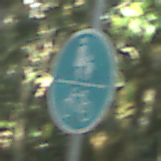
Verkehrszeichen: GemeinsamerGehUndRadweg
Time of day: Midday
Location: Outdoor (Nature)
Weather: Clear
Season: NotSpecified
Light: Natural